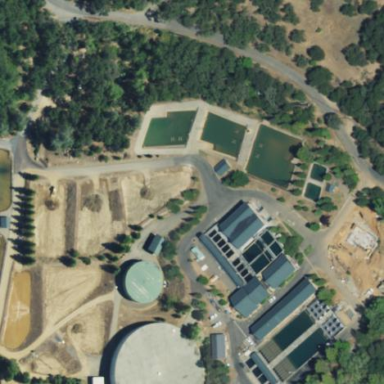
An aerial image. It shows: Man-made water works facility.